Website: lowes
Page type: order-returns
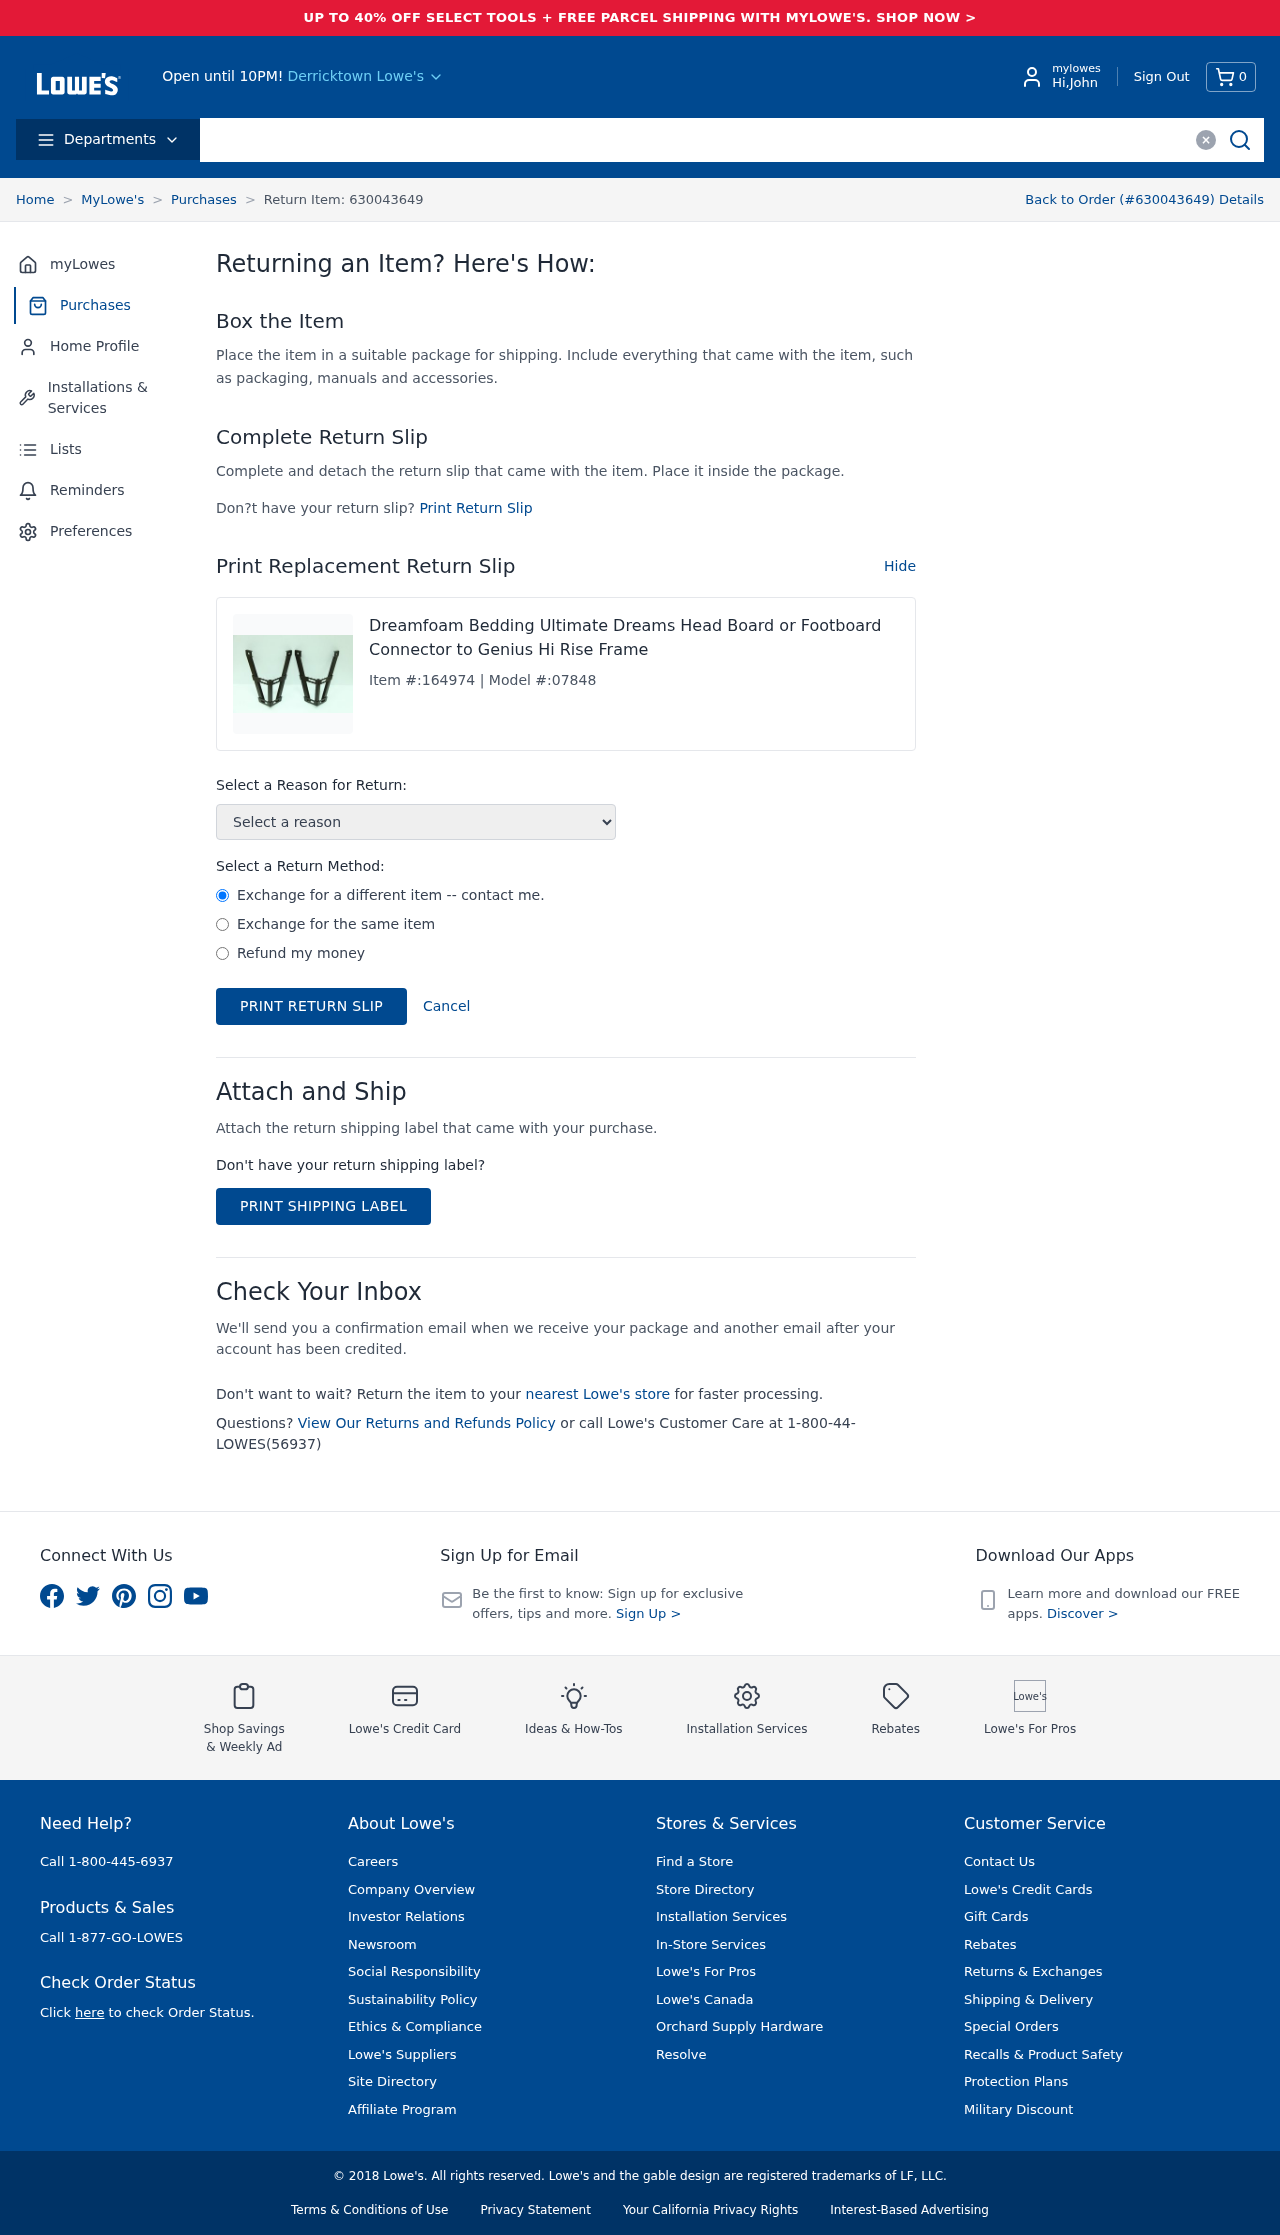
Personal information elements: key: PII_CITY
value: Derricktown Lowe's
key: PII_FIRSTNAME
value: John
Product elements: key: PRODUCT1_NAME
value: Dreamfoam Bedding Ultimate Dreams Head Board or Footboard Connector to Genius Hi Rise Frame
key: PRODUCT1_ITEM_NUMBER
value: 164974
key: PRODUCT1_MODEL_NUMBER
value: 07848
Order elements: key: ORDER_NUM_ITEMS
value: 0
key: ORDER_ID
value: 630043649
Other elements: key: RETURN_ITEM_ID
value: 630043649
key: RETURN_METHOD
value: Exchange for a different item -- contact me.
Exchange for the same item
Refund my money